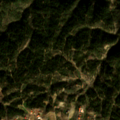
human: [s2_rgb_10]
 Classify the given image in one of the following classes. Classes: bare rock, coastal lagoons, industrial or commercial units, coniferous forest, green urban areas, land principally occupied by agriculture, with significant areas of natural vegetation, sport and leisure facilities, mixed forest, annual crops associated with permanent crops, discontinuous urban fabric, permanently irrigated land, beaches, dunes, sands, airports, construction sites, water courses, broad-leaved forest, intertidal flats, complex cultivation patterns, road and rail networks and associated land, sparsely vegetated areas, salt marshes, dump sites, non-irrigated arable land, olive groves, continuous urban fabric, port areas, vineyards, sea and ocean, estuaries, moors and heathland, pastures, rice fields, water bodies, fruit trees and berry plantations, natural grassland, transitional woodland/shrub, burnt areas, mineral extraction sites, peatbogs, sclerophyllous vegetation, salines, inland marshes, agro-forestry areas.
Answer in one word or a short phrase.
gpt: olive groves, land principally occupied by agriculture, with significant areas of natural vegetation, coniferous forest